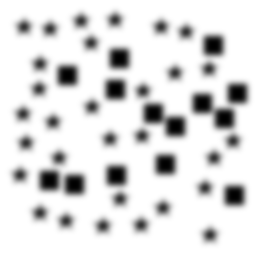
Squares: 14
Triangles: 0
Stars: 30
Total shapes: 44